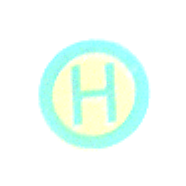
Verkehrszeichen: Haltestelle
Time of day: MorningAfternoon
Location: Outdoor (Nature)
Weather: Clear
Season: NotSpecified
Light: Natural